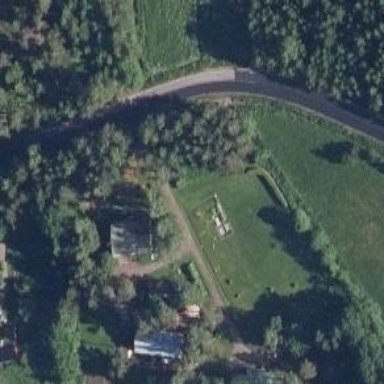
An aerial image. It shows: Driveway leading to service road.